Field crop: maize
Growth stage: 2
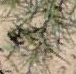
Species: salsola